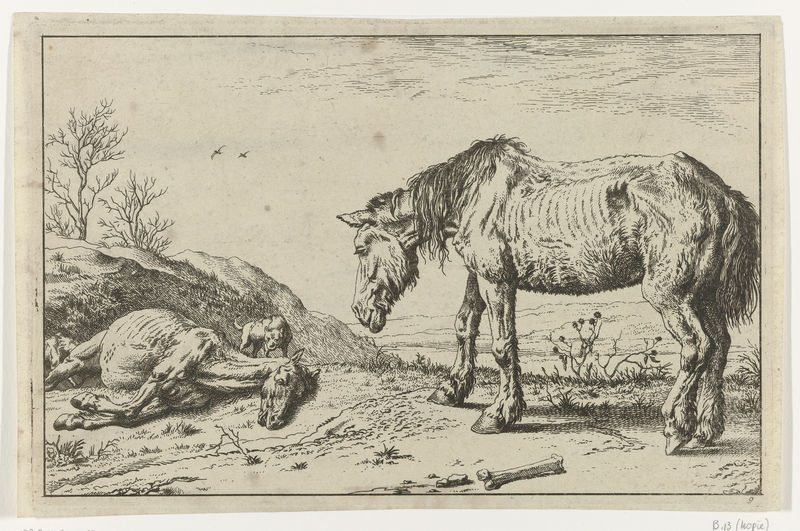
Titel: Het stervende paard
Künstler: Paulus Potter
Standort: Amsterdam
Institution: Rijksmuseum
Schlagwörter: baum, felsen, bäume, fluss, ocker, zeichnung, hund, hunde, tiere, weg, leiche, tod, tot, hügel, vögel, stehend, pferd, pferde, liegen, düster, zwei, steinig, grafik, kahl, winter, liegend, knochen, ausgemergelt, rippen, druck, stich, distel, skelett, sterben, elend, karg, hunger, löwe, gestrüpp, raubkatze, gerippe, kadaver, skelette, abgemagert, verhungert, hochebene, mähre, schindmähre, fel, totes pferd, er, ripen, monochron, verhungern, reudig, reude